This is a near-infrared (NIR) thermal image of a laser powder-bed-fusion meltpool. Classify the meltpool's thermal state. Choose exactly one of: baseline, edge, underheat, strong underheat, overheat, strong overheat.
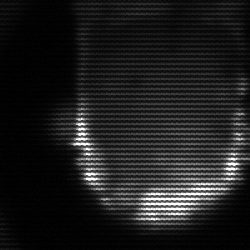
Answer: baseline